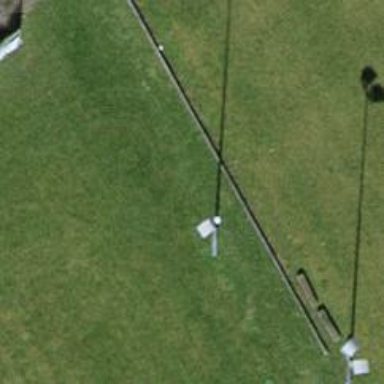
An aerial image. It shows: Floodlight lamp.